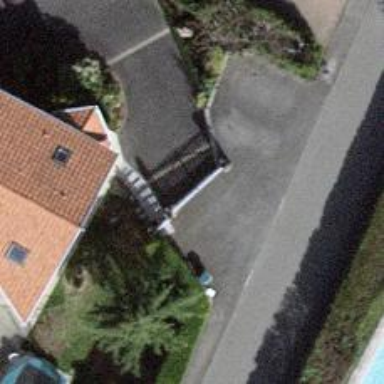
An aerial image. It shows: Gate.